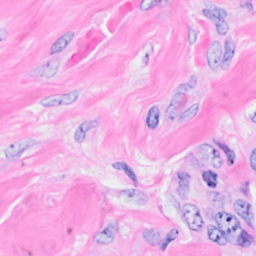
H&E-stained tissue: Breast